Question: I have a search form to the navbar in a bootstrap 3 based web app. I want the search form to align with the grid's 4th column (col-md-offset-3 if nav is wrapped in container), since the body is aligned to that column.
I have tried using a container and container fluid div with the form having class col-md-offset-3, and also changing the width and offset of the brand column, but the alignment doesn't happen.
Here is the screenshot (red lines show the vertical lines I want to line up):

And here is the markup that produces this screenshot:
'''
<body>
<nav role="navigation" class='navbar'>
<div class="container">
<div class="navbar-header">
<button type="button" class="navbar-toggle collapsed" data-toggle="collapse" data-target="#bs-example-navbar-collapse-1">
<span class="sr-only">Toggle navigation</span>
<span class="icon-bar"></span>
<span class="icon-bar"></span>
<span class="icon-bar"></span>
</button>
<a class="navbar-brand col-md-3" href='#'>
My&nbsp;App
</a>
</div>
<!-- Collect the nav links, forms, and other content for toggling -->
<div class="collapse navbar-collapse" id="bs-example-navbar-collapse-1">
<ul class="nav navbar-nav">
<form accept-charset="UTF-8" class="navbar-form col-md-6" role="search">
<input class="form-control search-text-field" id="q" name="q" placeholder="Search" type="text" />
<input class="btn btn-default search-go-button" name="commit" type="submit" value="Go" />
</form>
</ul>
</ul>
</div><!-- /.navbar-collapse -->
</div><!-- /.container-fluid -->
</nav>
<div class='row'>
<div class='col-md-offset-3 col-md-6'>
Lorem ipsum dolor sit amet, consectetur adipiscing elit. Praesent ac elementum odio, vel malesuada felis. Mauris fringilla arcu ex, non porta sem rutrum non. Phasellus varius urna sit amet venenatis vulputate. Ut eget nunc sodales, scelerisque est et, ullamcorper mi. Nunc maximus id nisi eget pellentesque. Sed imperdiet nulla quis magna ornare ornare. Aenean condimentum tortor odio, a fringilla nisi cursus a.
</div>
</div>
</body>
'''
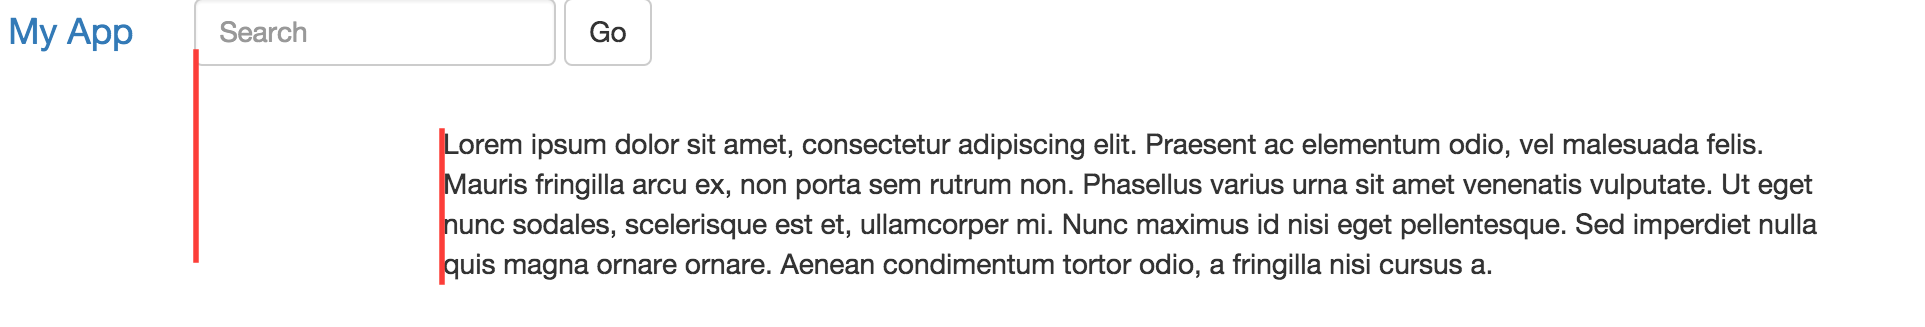
Answer: As you put a "container" class to your nav you'll need to put it too to your content, or you'll need to use javascript to make them line up:
'''
<div class="container">
<div class='row'>
<div class='col-md-offset-3 col-md-6'>
Lorem ipsum dolor sit amet, consectetur adipiscing elit. Praesent ac elementum odio, vel malesuada felis. Mauris fringilla arcu ex, non porta sem rutrum non. Phasellus varius urna sit amet venenatis vulputate. Ut eget nunc sodales, scelerisque est et, ullamcorper mi. Nunc maximus id nisi eget pellentesque. Sed imperdiet nulla quis magna ornare ornare. Aenean condimentum tortor odio, a fringilla nisi cursus a.
</div>
</div>
</div>
'''
After that you can change your "navbar-header" to fit "col-md-offset-3" witch is 25% like this:
'''
.navbar-header {
width: 25%;
}
'''
This will push the search to the right so it can line up with your content.
Working Example:
<URL>